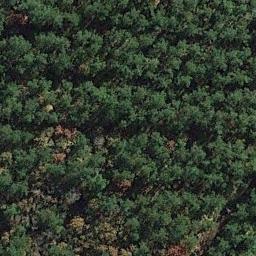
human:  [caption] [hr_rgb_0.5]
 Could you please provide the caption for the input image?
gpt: There are some crisscross paths on this land .

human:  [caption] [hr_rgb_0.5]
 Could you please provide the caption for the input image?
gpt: The forest has a lot of well-arranged green trees and some yellow trees mixed with green trees .

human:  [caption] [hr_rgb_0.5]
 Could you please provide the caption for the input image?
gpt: The forest is on the bare land .

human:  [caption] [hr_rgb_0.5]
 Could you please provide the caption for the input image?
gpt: Many green trees are in a forest .

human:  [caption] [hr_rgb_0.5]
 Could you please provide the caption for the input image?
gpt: A forest with many green trees and some brown trees .